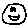
Label: smiley face